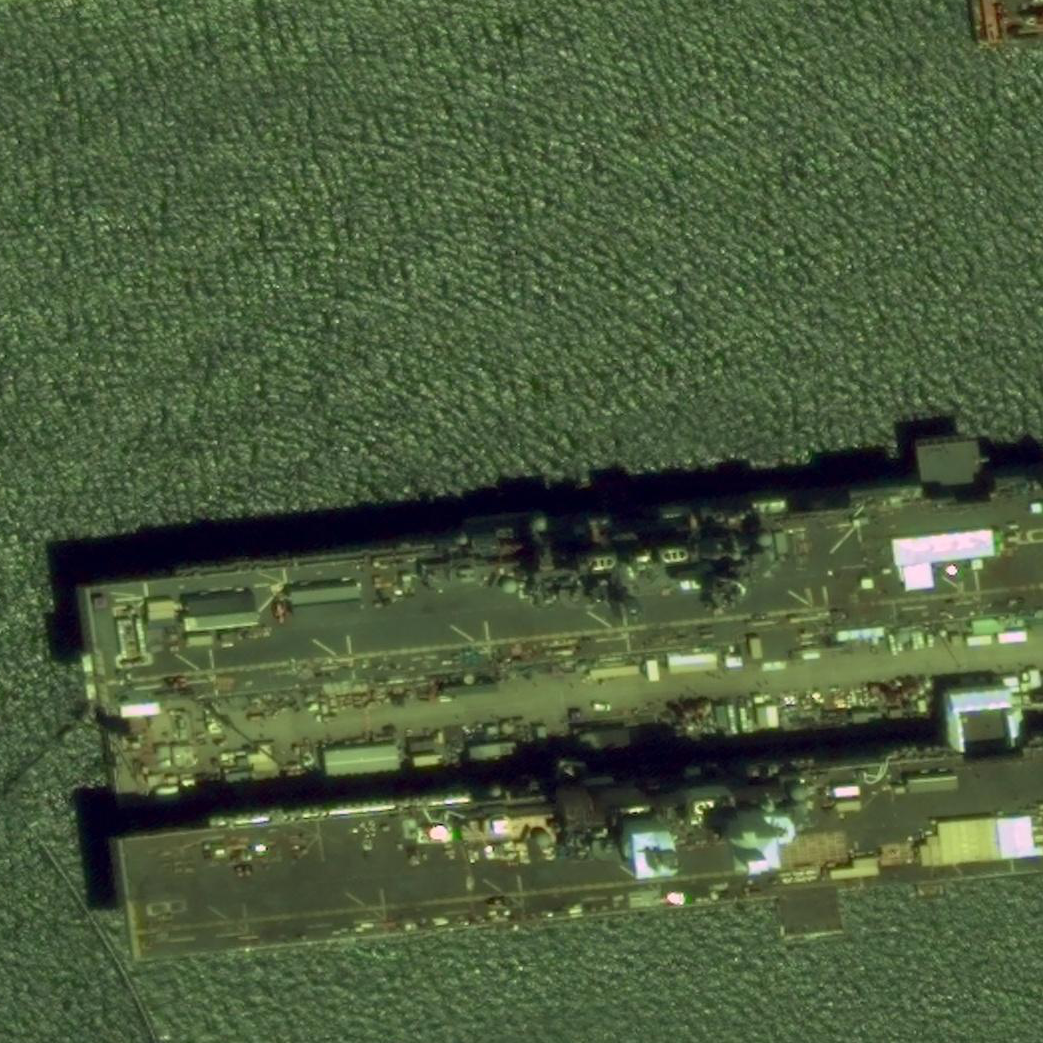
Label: assault